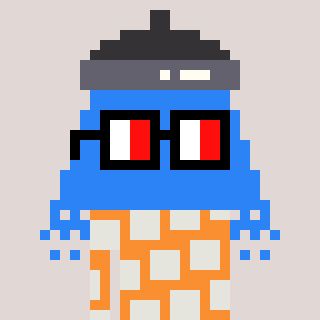
a pixel art character with square glasses with black frames and red eyes, a shower-shaped head and a orange-colored body on a warm background